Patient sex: F
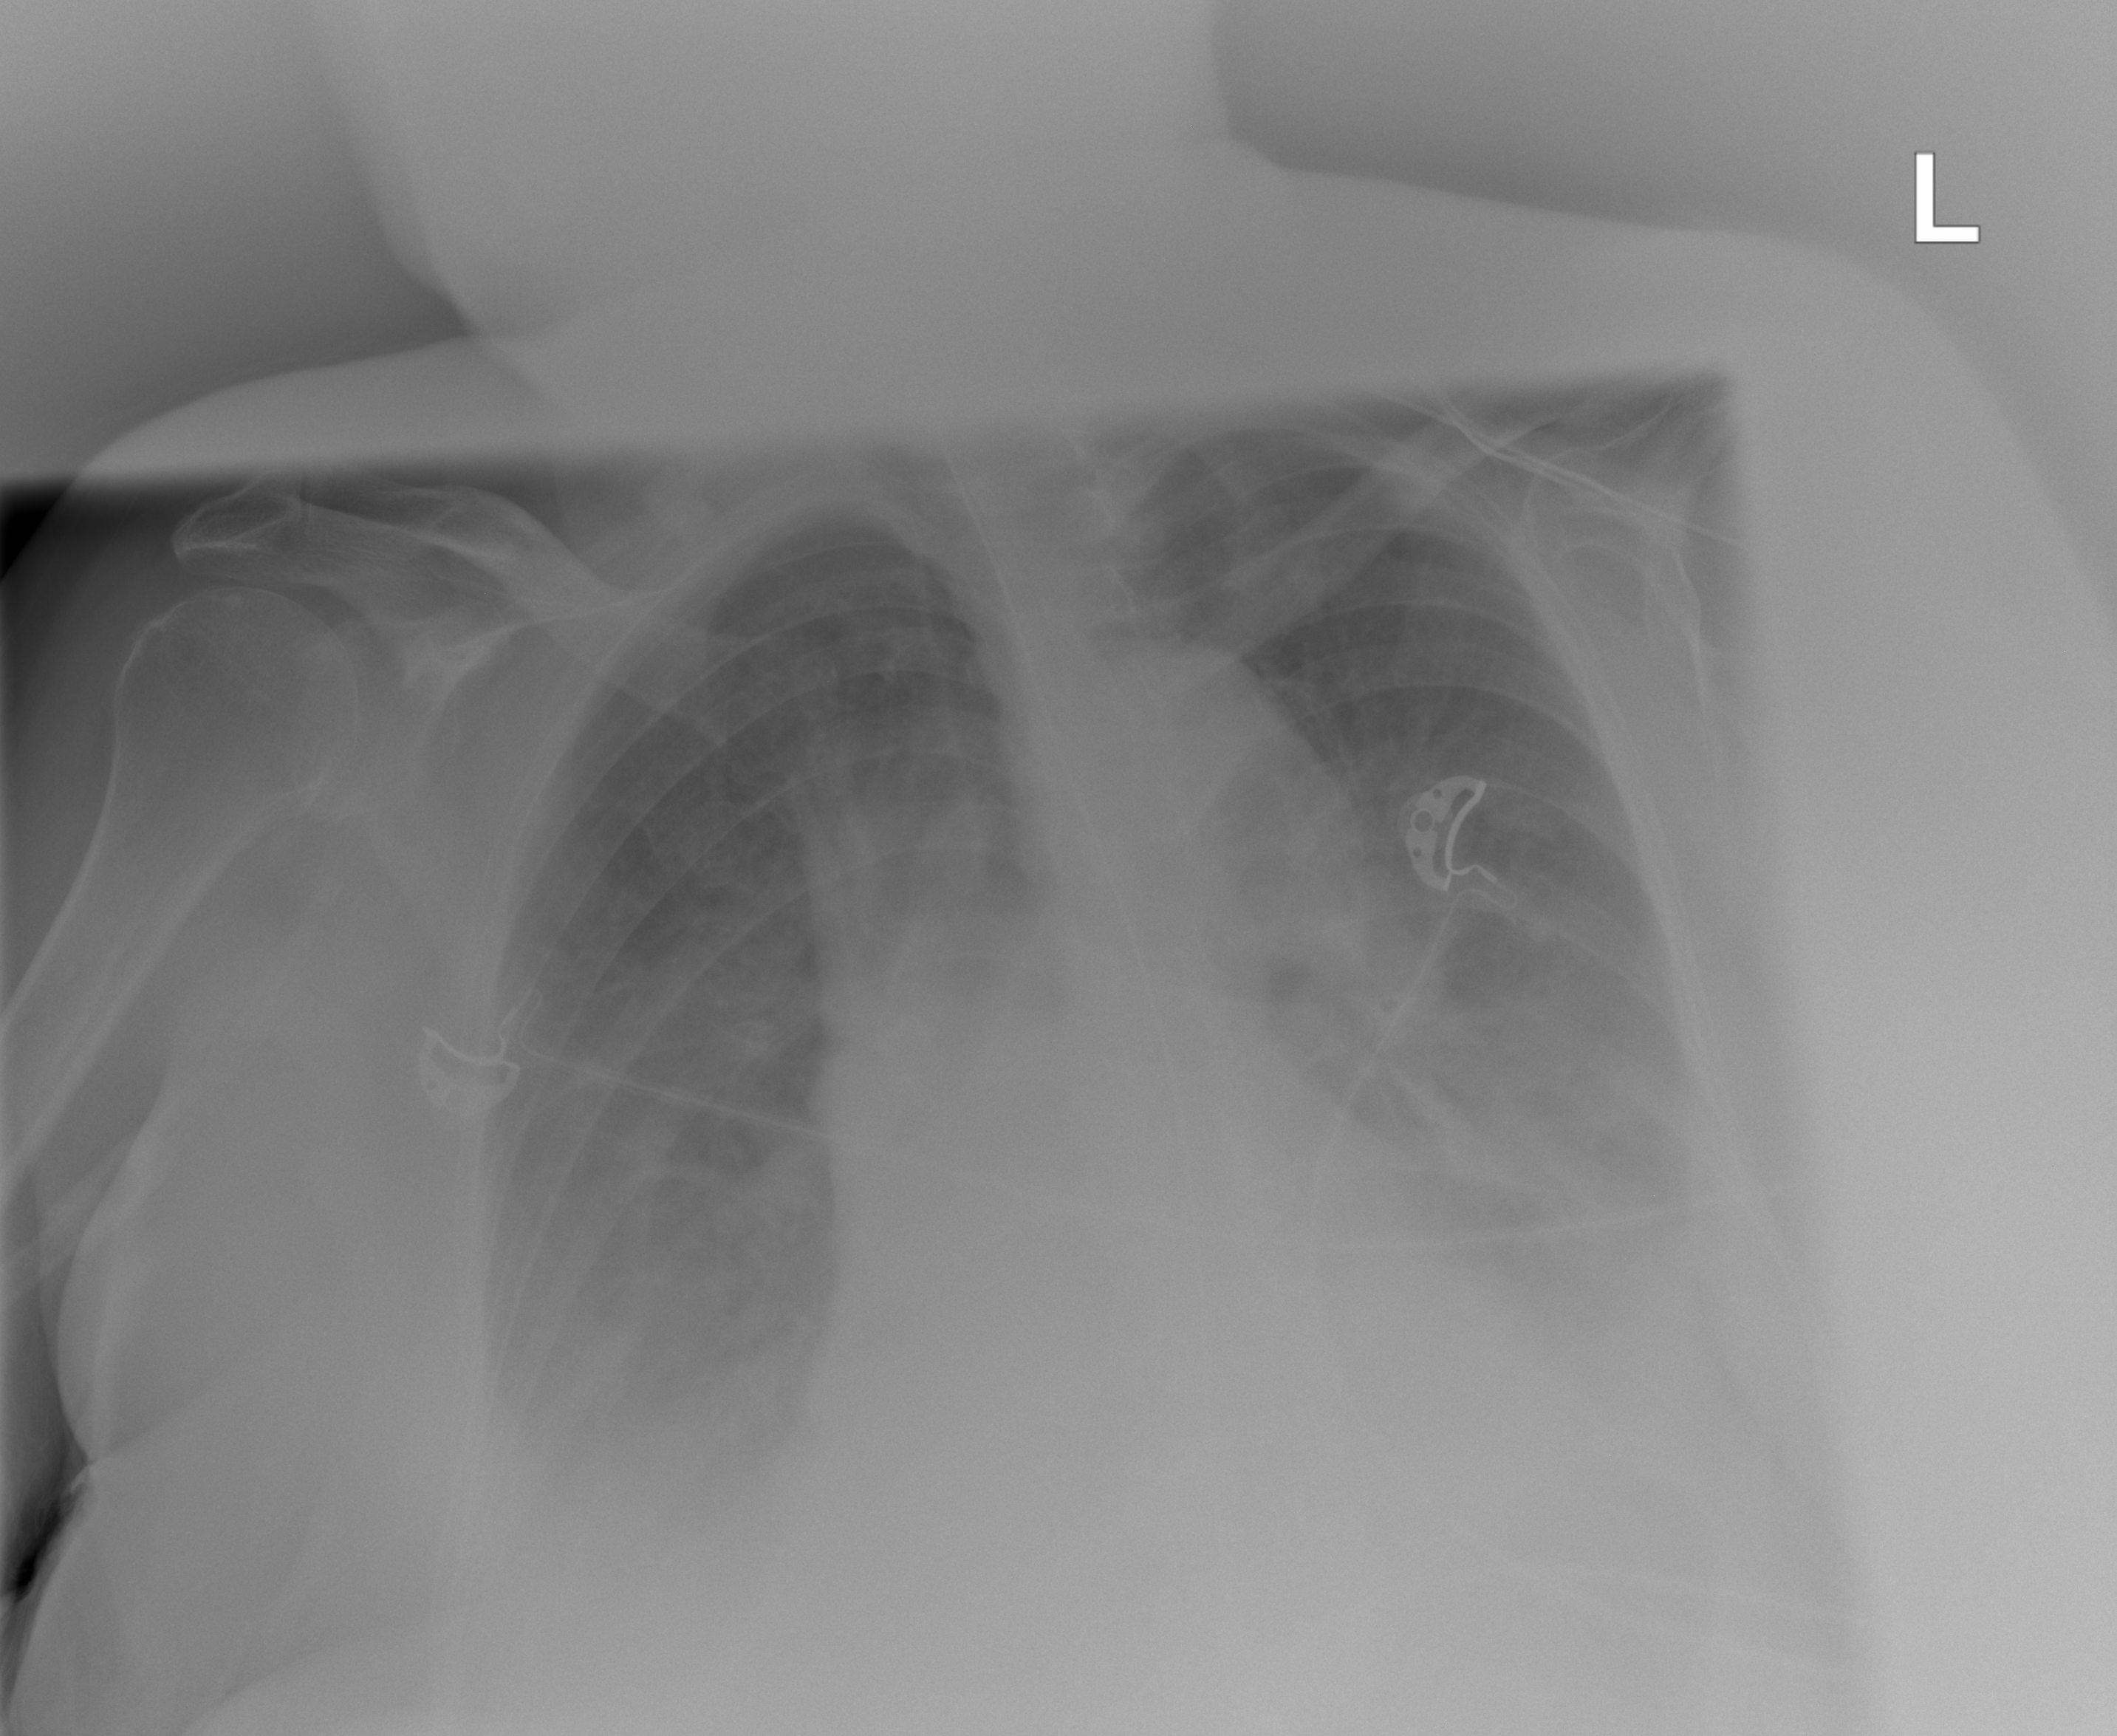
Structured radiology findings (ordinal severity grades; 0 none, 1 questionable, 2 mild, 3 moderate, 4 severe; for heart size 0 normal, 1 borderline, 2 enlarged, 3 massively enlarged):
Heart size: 0
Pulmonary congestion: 3
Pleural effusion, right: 2
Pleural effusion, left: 3
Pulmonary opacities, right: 0
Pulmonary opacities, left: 0
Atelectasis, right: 2
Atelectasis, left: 3